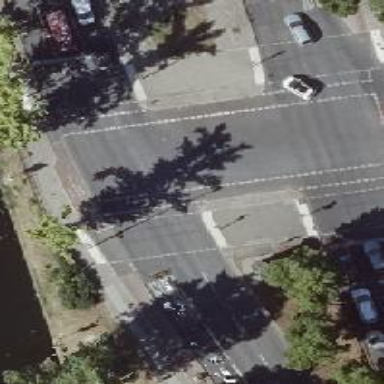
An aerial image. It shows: Crossing with traffic signals.